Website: crate-barrel
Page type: address-validator
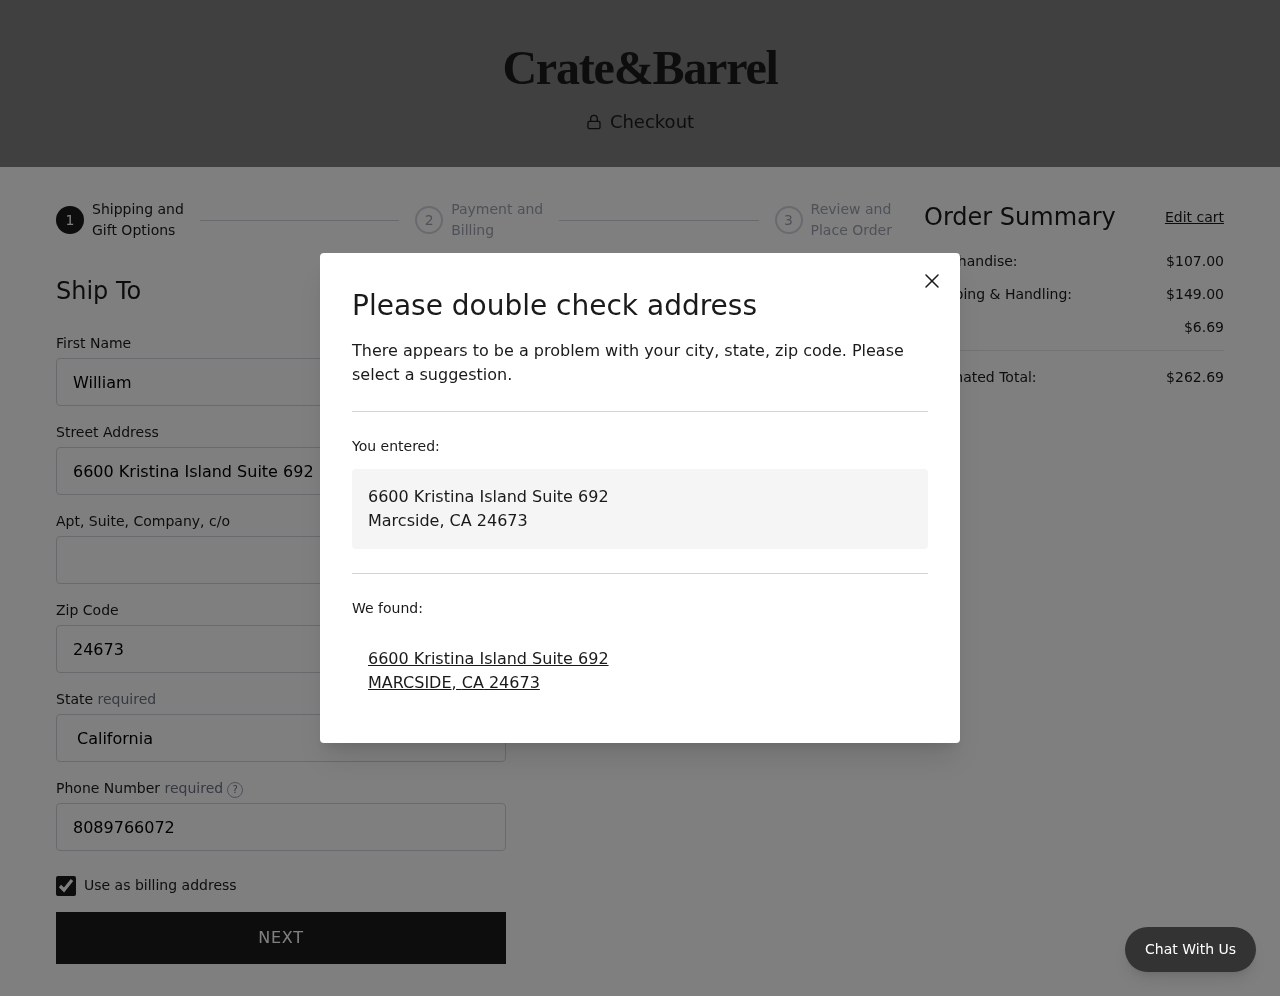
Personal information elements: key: PII_CITY
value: Marcside
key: PII_CITY
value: MARCSIDE
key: PII_FIRSTNAME
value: William
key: PII_PHONE
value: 8089766072
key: PII_POSTCODE
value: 24673
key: PII_STATE
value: California
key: PII_STATE_ABBR
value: CA
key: PII_STREET
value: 6600 Kristina Island Suite 692
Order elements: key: ORDER_SUBTOTAL
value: $107.00
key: ORDER_SHIPPING_COST
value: $149.00
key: ORDER_TAX
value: $6.69
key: ORDER_TOTAL
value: $262.69